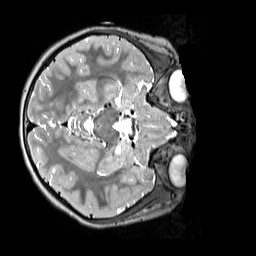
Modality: T2w
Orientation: axial
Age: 8
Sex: female
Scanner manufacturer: siemens
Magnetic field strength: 3 T
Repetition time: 3.2 s
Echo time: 0.408 s